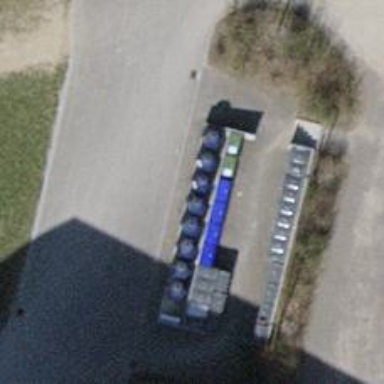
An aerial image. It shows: Recycling container in the area designated for recycling.